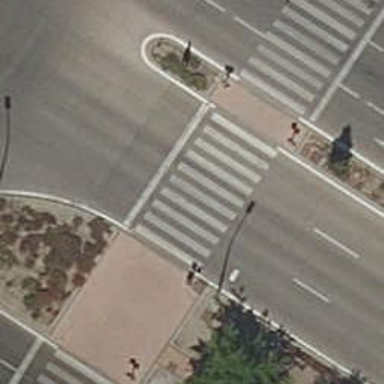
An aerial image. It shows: Road with traffic signals and zebra crossing with traffic signals.